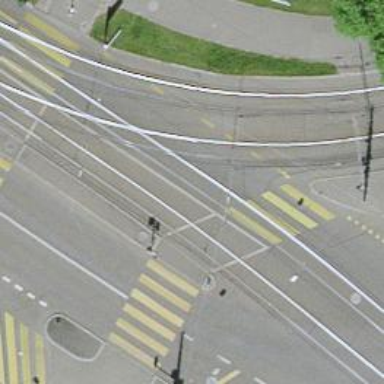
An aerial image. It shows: Tram level crossing on the railway.